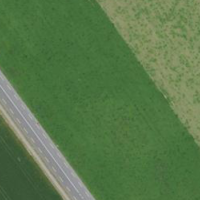
EUNIS habitat code: 52
Species observed at this site:
Salvia pratensis